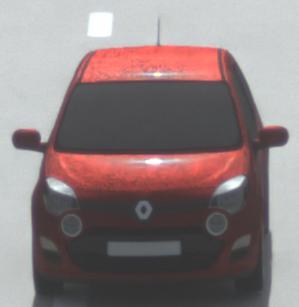
Make: Renault
Model: Twingo 1.2 LEV 16V 75
Detailed model: Twingo (II)
Model produced from: 2012/01
Model produced until: 2014/07
Doors: 3
Color: red
Road condition: dry road
Daytime: morning or afternoon
Contrast: low contrast